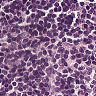
Metastatic tissue present: no